This time-frequency spectrogram was computed from a rotor test-rig vibration snapshot; brighter regions carry more energy. Determine the machine's mechanical condition. Answer with exactly one of: normal, misalignment, unbalance, looseness.
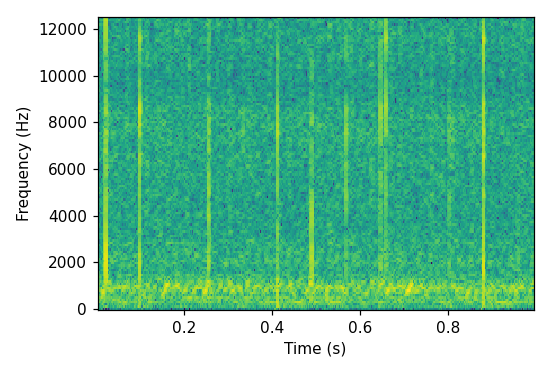
Answer: misalignment